Question: I have a setup to Install and Uninstall my Windows Service App.. I have written the code to remove Windows Service in function.. here, my problem is, the MSI setup trying to delete files before the function call and then I am receiving the below warning msg:

My Installer class code:
'''
[RunInstaller(true)]
public partial class Installer1 : Installer
{
public Installer1()
{
InitializeComponent();
}
public override void Install(IDictionary savedState)
{
base.Install(savedState);
//Add custom code here
}
public override void Rollback(IDictionary savedState)
{
base.Rollback(savedState);
//Add custom code here
}
public override void Commit(IDictionary savedState)
{
base.Commit(savedState);
Program.InstallService();
}
public override void Uninstall(IDictionary savedState)
{
Program.UnInstallService();
base.Uninstall(savedState);
}
}
'''
Can anyone help me to bypass this error msg?
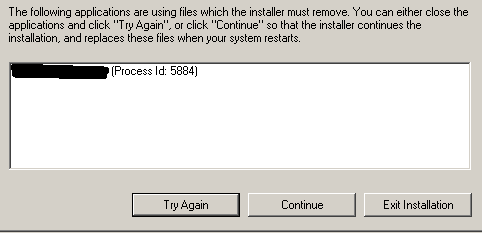
Answer: You don't have to handle the installation/uninstallation of the windows service using installer class.
MSI is capable of handling the installation/uninstallation.
'1)'
You have to add the service installer class to your windows service project. to do that, Open your service class in design mode and right click on the design view and Find add installer option. Once you add the class you need to go to the properties of service installer class and make necessary changes(service name etc).

'[2]'
Go to FileSystemEditor view of your windows service installer project(MSI), there you should see any dlls or any other files which will be deployed during the installation. Right click there and select 'Add' > 'Project Output'. In the pop up window select "Primary Output" and select your windows service project.

'[3]'
Check on the installer project and select 'Custom Actions Editor' option available on top of the solution explorer window. Now you would see Install/Uninstall/Rollback/Commit actions in the left side. right click on every action and pop up window will show up, Select 'Application Folder' and select the Primary output you have added in step 2. Rebuild the MSI project now when you install/uninstall the MSI windows service will also be installed/uninstalled automatically.